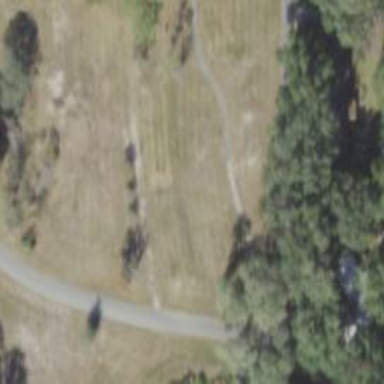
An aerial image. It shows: Golf cartpath that is also road path.